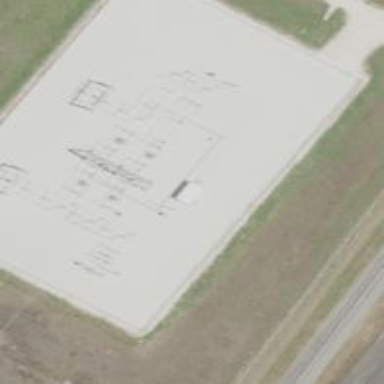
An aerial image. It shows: Power substation with transmission level designation. It is enclosed by fence.